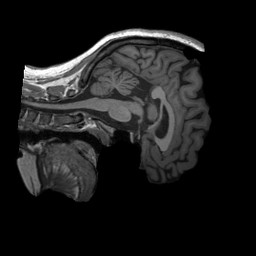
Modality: T1w
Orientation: sagittal
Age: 23
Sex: female
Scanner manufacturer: siemens
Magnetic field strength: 3 T
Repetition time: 2.3 s
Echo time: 0.00232 s